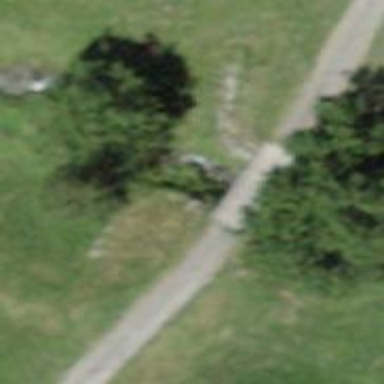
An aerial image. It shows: Gravel track on bridge with grade5 tracktype.